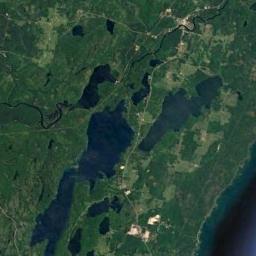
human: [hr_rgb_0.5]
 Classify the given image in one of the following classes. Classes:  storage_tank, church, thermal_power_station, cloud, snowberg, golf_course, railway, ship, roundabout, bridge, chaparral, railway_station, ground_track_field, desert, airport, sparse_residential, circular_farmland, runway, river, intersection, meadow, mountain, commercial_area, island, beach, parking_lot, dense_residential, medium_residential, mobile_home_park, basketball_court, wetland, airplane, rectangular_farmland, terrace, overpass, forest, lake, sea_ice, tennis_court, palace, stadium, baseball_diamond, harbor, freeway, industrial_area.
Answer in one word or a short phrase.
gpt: wetland